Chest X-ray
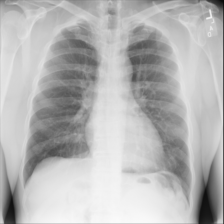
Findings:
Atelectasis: negative
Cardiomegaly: negative
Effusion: negative
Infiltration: negative
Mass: negative
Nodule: negative
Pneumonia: negative
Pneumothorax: negative
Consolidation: negative
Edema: negative
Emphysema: negative
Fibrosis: negative
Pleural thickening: negative
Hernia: negative